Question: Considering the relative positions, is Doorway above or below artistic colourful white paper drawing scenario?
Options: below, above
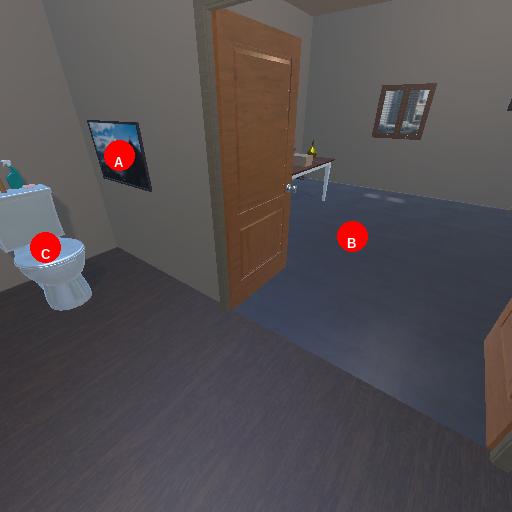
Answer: below